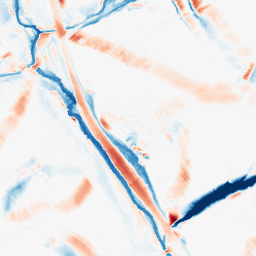
Category: morphological
Decomposition family: morphological_diamond
Decomposition parameters: operation: average
radius: 15
Upsampling method: cubic_catmull_rom
Upsampling parameters: scale: 8
Upsampling scale: 8